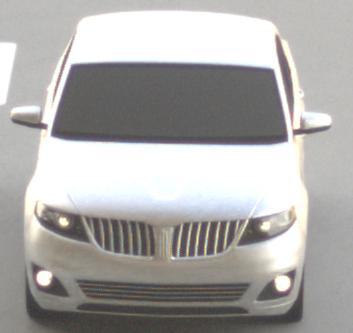
Make: Lincoln
Model: MKS
Detailed model: -
Model produced from: 2008
Model produced until: 2011
Doors: 4
Color: white
Road condition: dry road
Daytime: morning or afternoon
Contrast: medium contrast